Field crop: maize
Growth stage: 2
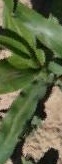
Species: maize